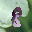
Label: 8